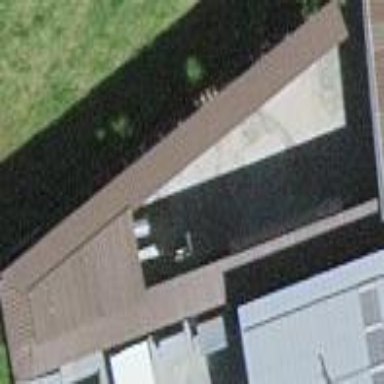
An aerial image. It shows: View of roof of building.